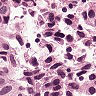
Metastatic tissue present: yes